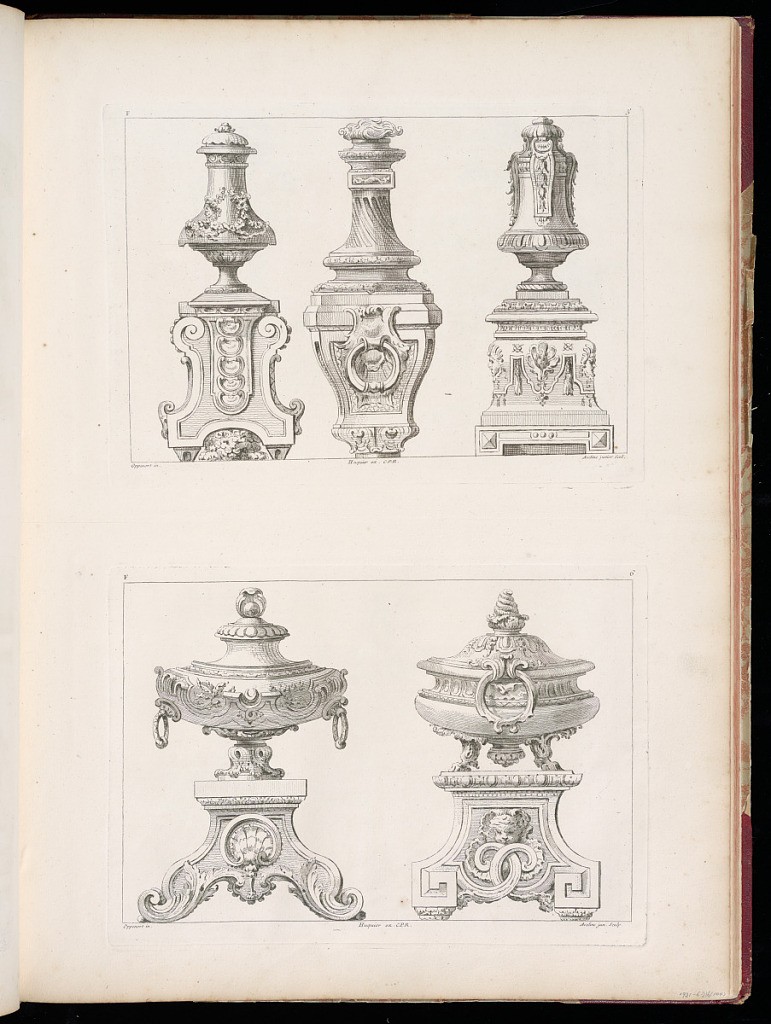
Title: Andiron Designs
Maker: Gilles-Marie Oppenord, French, 1672–1742
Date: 1749-1761
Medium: Etching and engraving on laid paper
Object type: Bound print
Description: Page printed with two plates of andiron designs. The top plate features three andirons decorated with garlands, acanthus leaves, scrolls, shells, fluting, rings, ribbon twist, and mascarons. The bottom plate features two andirons in the form of lidded urns decorated with egg molding, cartouches, acanthus leaves, rings, fluting, mascarons, and scrolls. Both plates are signed and numbered.